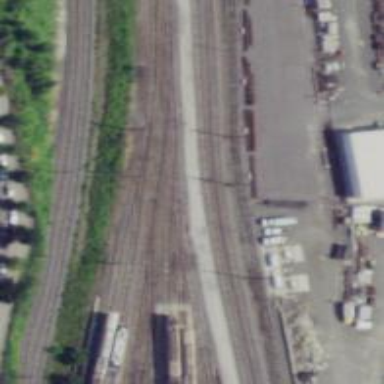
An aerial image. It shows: Railway yard used for servicing trains.